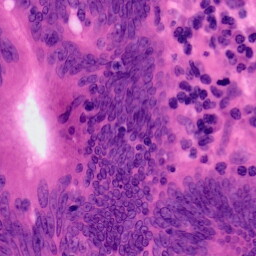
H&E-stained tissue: Colon